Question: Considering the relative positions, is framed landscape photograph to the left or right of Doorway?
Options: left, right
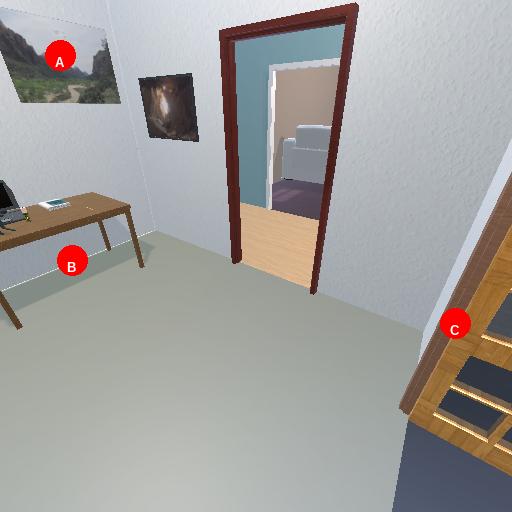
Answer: left